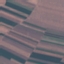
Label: AnnualCrop